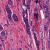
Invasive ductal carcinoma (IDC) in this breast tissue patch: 0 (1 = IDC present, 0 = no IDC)